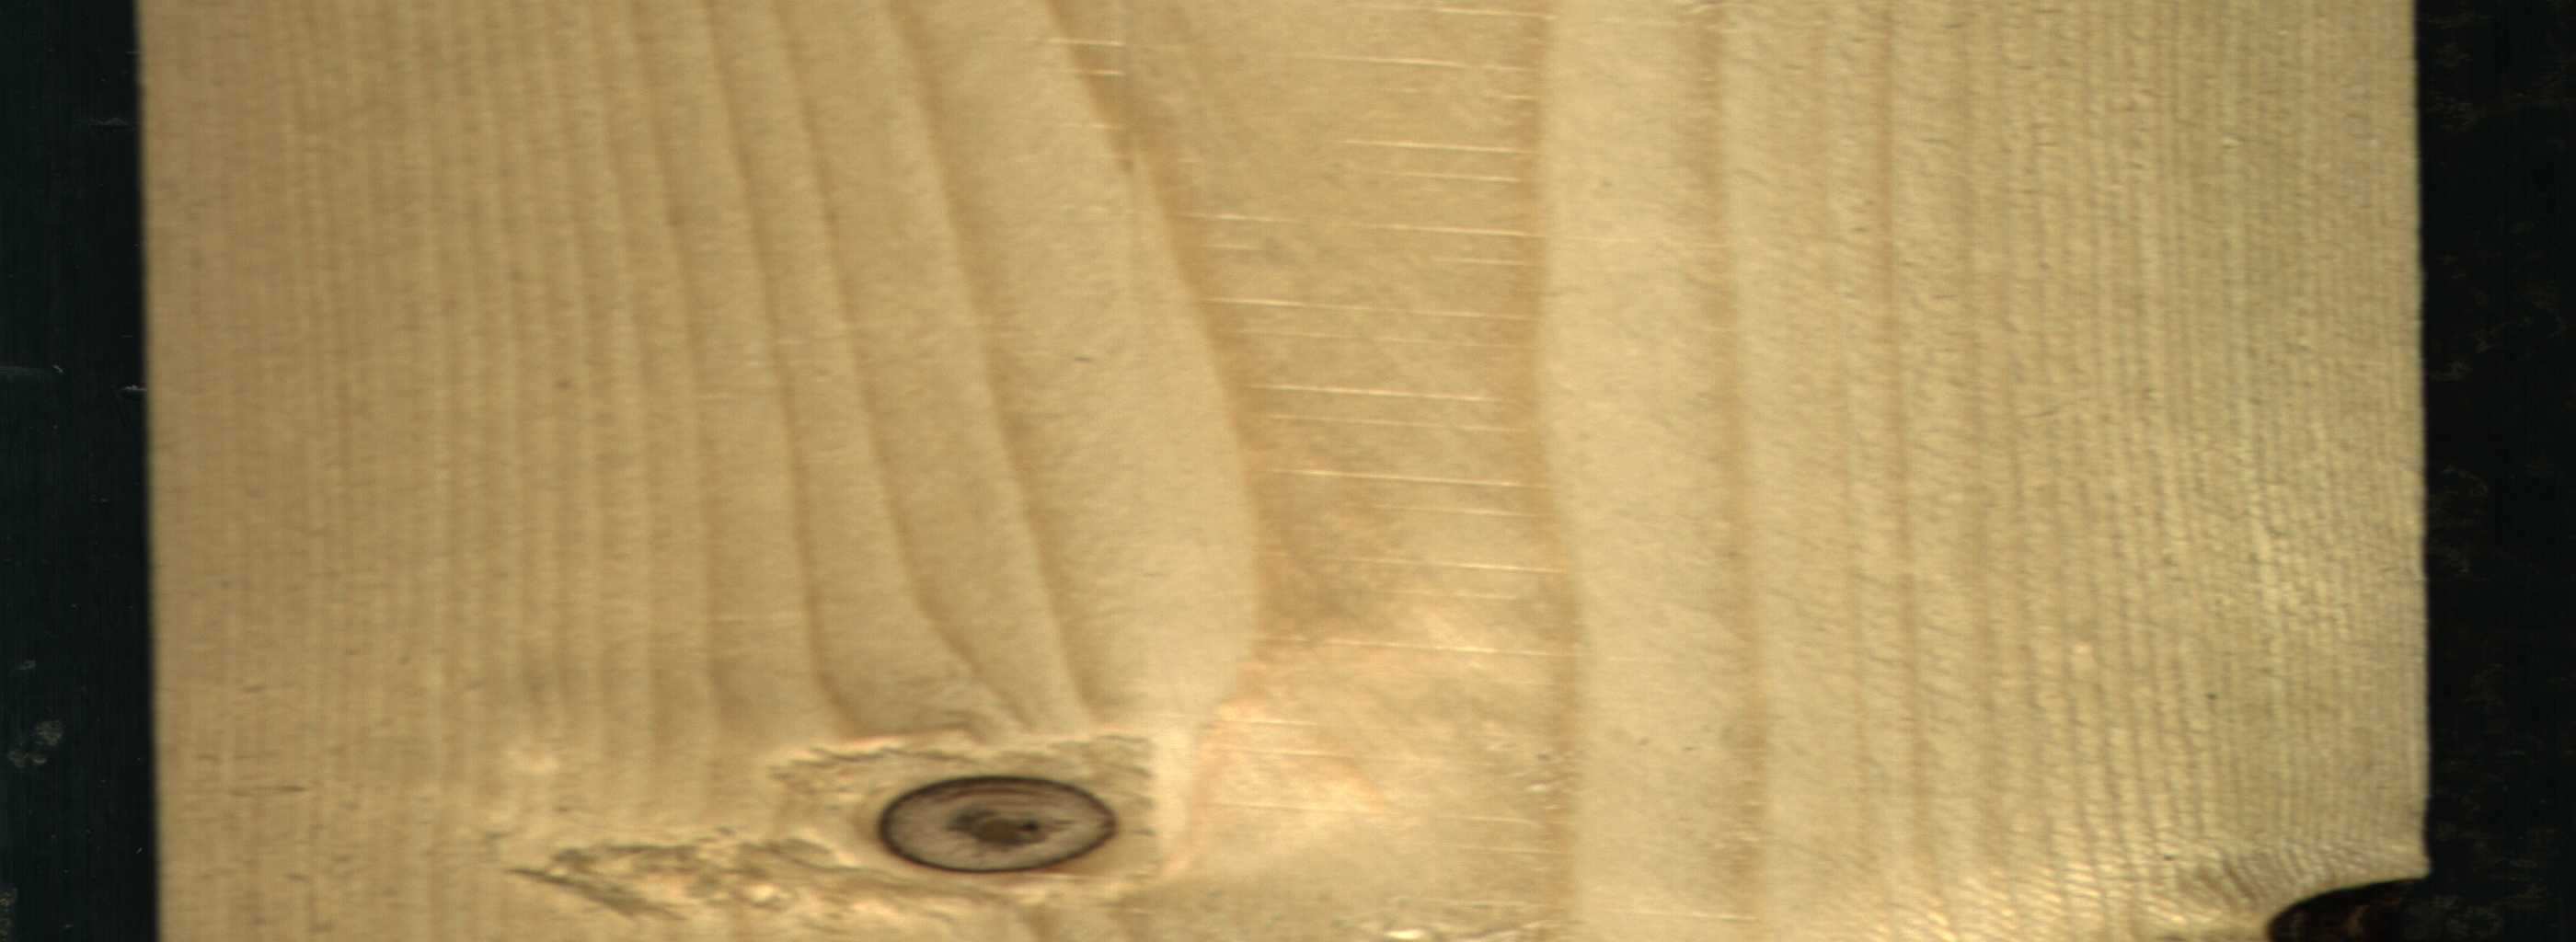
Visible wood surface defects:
Knot_missing
Dead_Knot